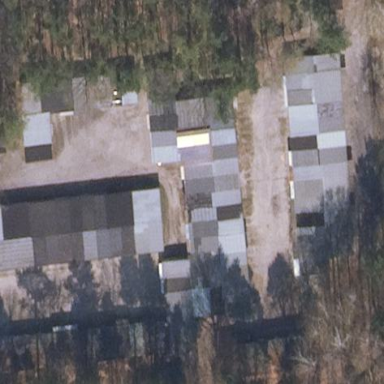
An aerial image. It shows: Group of garages.